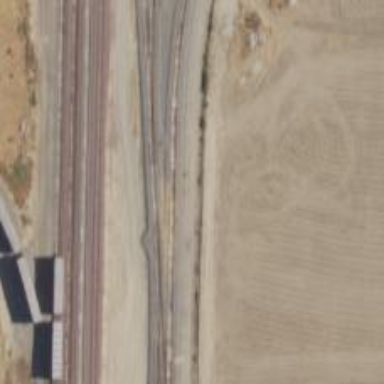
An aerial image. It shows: Railway siding with rails.